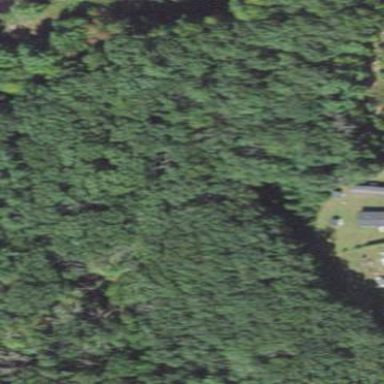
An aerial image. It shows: Mixed woodland area with various types of leaves.